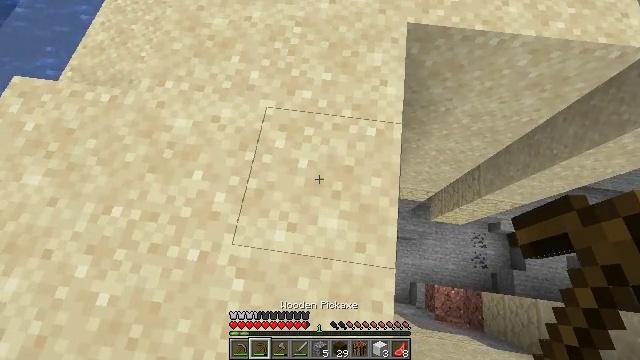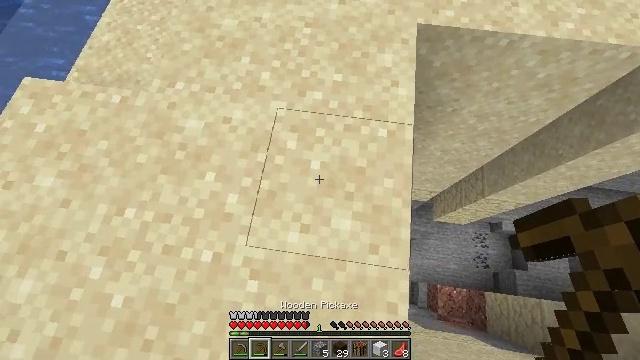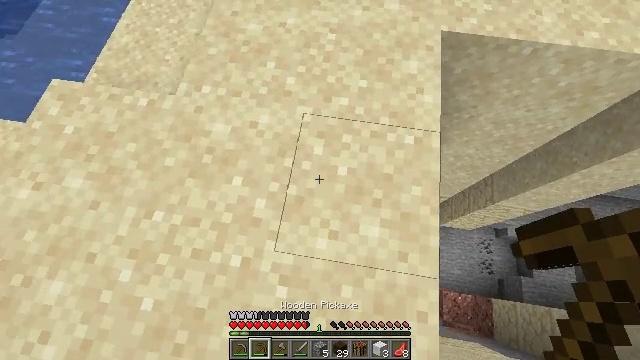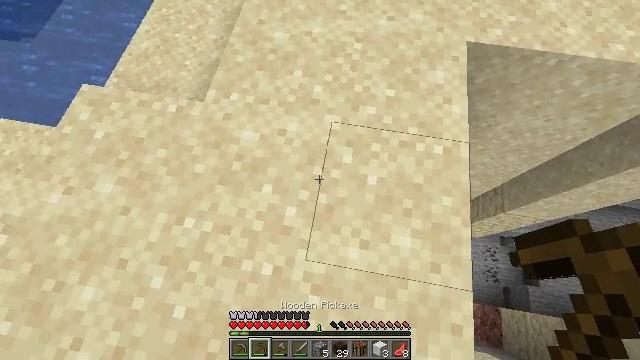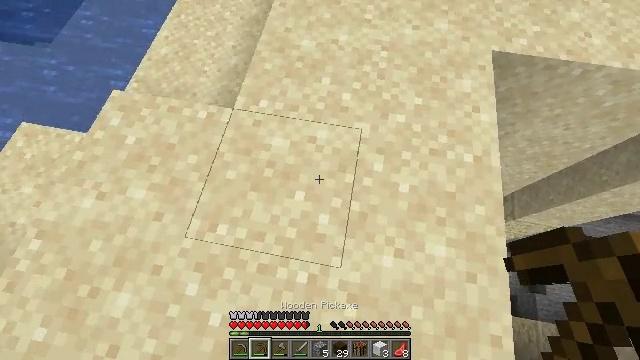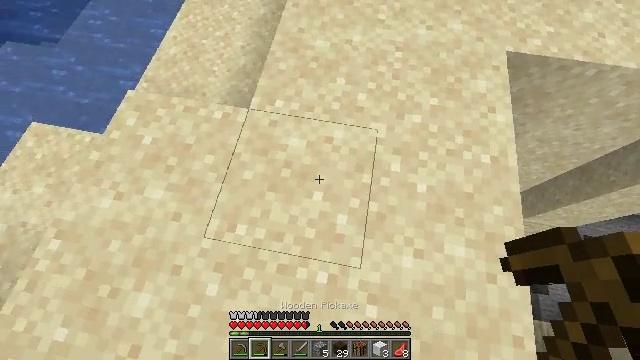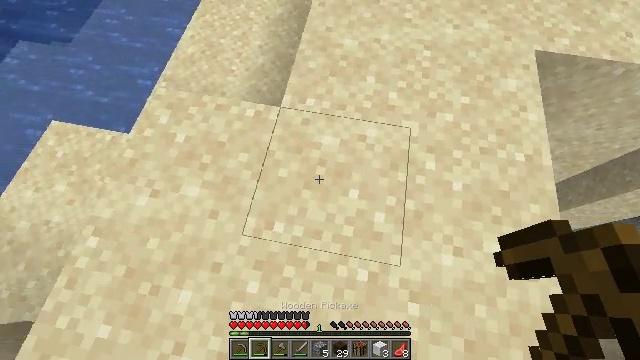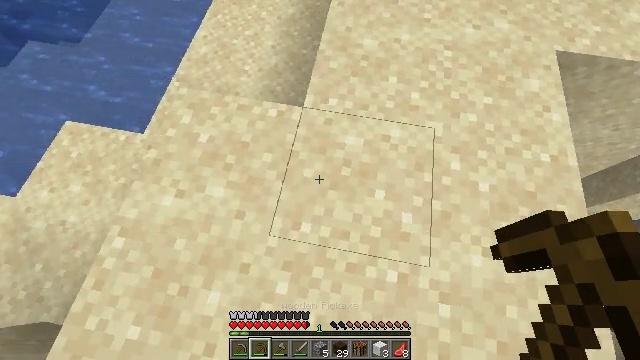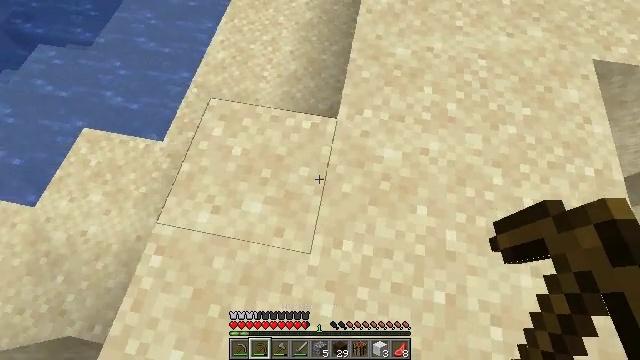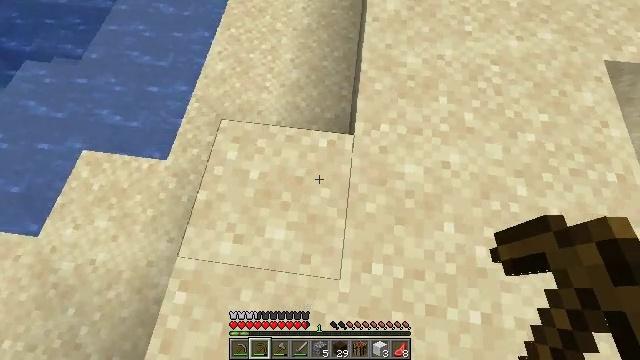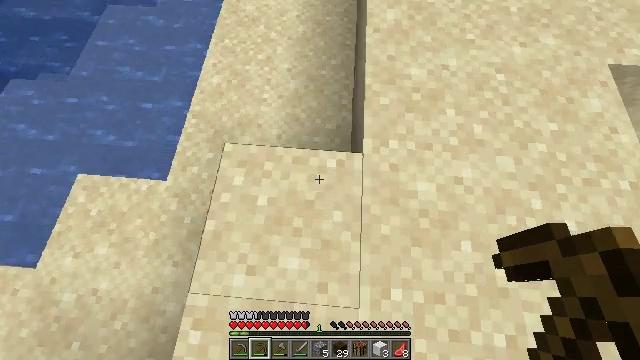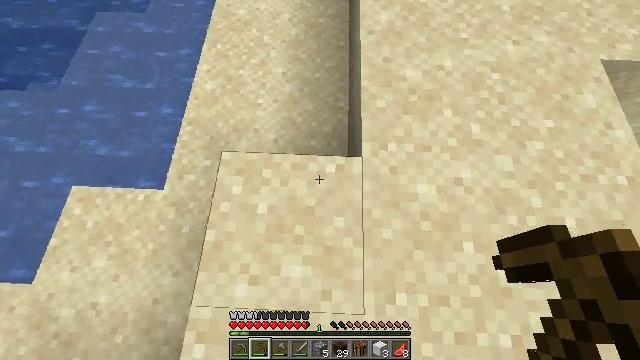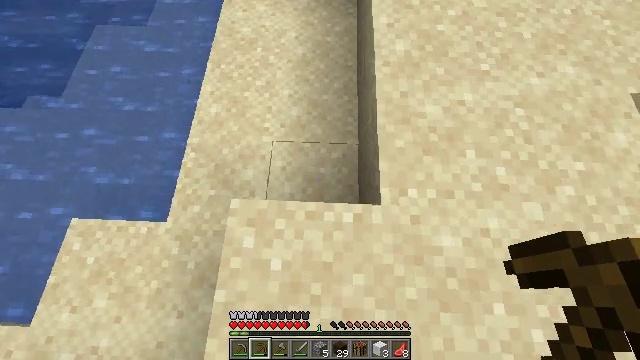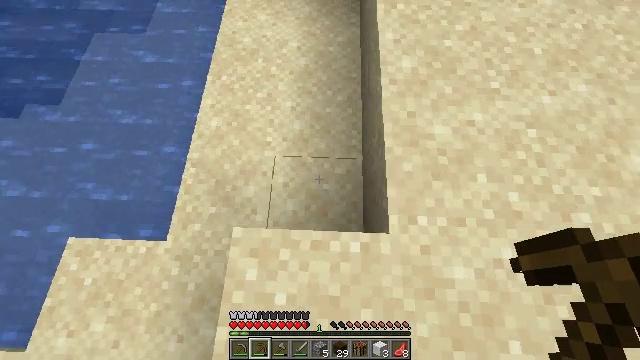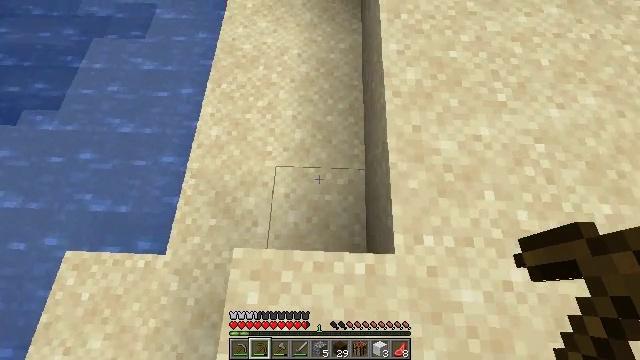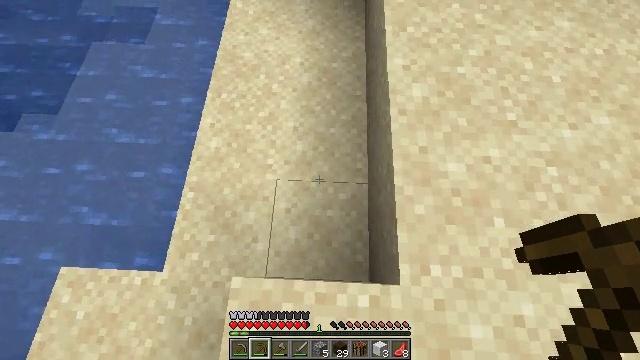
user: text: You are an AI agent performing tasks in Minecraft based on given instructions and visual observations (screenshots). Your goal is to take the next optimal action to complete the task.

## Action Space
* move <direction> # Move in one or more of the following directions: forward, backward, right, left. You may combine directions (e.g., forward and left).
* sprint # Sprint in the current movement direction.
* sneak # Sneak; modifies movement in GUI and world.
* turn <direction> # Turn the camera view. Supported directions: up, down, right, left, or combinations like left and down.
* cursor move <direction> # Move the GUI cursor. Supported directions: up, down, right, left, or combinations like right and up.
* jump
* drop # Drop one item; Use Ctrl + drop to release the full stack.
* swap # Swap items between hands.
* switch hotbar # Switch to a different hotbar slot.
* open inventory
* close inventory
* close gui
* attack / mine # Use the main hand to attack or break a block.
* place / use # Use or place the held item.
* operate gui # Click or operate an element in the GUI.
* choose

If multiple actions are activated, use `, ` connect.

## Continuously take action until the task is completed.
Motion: motion action
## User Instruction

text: Break the sand block.
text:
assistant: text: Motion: move left
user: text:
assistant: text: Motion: move left, turn left
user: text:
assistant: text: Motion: move left, turn up
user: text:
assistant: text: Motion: move left, turn up
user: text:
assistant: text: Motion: move left
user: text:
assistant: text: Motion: move left
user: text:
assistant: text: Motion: move forward and move left
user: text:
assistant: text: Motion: move forward and move left
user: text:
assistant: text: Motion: move forward and move left, turn right
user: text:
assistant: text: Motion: move forward, turn right
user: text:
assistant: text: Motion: move forward, turn right
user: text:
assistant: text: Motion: move forward
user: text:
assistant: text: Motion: move forward
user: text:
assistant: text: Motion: move forward
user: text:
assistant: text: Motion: no_op
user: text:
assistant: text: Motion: no_op
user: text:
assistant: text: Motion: no_op
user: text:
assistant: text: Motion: no_op
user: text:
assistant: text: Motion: turn right
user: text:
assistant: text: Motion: turn right
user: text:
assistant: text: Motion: turn right
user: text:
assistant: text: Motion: turn right
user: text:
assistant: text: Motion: turn right
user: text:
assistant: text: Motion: turn right
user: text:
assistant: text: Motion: turn right and up, attack / mine
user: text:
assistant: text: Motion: turn right, attack / mine
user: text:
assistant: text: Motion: attack / mine
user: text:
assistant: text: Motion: attack / mine
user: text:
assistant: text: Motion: attack / mine
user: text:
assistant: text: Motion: attack / mine